Aerial crown-view tile of a tropical tree (Barro Colorado Island, Panama), acquired 20250414:
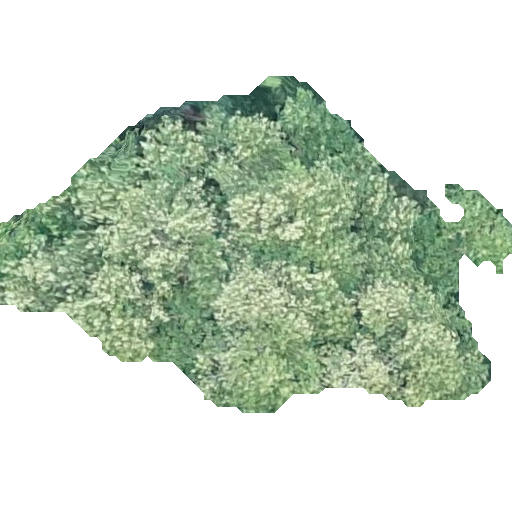
Species: Hieronyma alchorneoides
GBIF accepted scientific name: Hieronyma alchorneoides
Crown area: 165.563 m²